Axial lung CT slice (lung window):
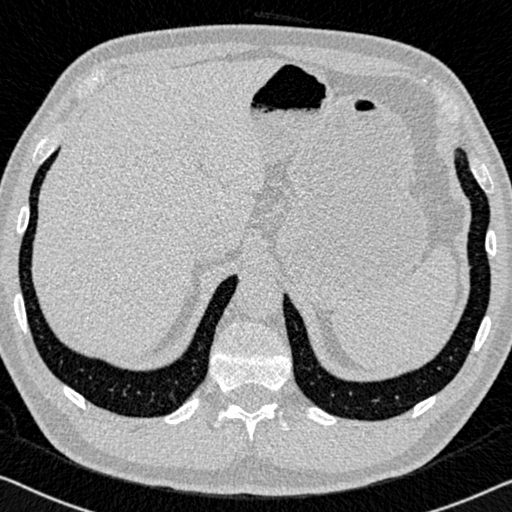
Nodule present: no